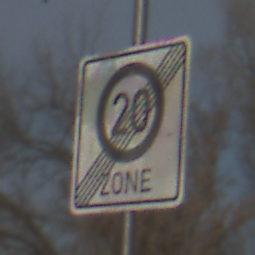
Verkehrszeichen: EndeZone20
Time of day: MorningAfternoon
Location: Outdoor (Nature)
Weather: PartlyCloudy
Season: NotSpecified
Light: Natural